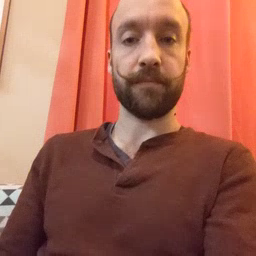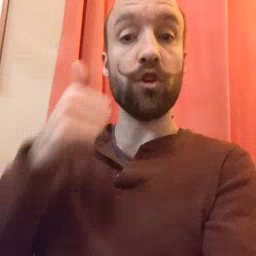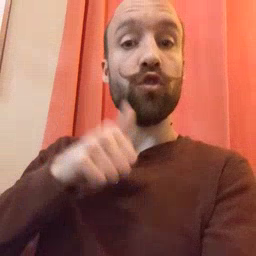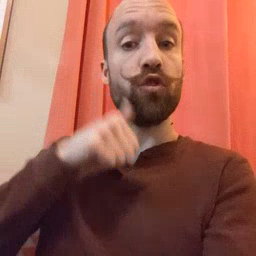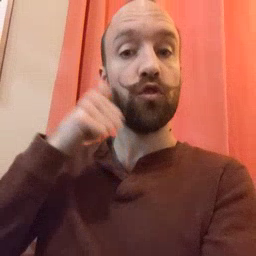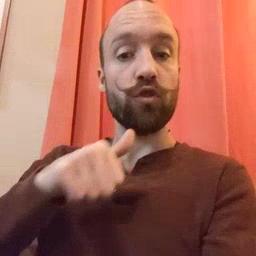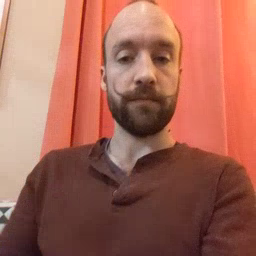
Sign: girl